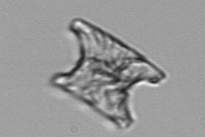
Label: Eucampia